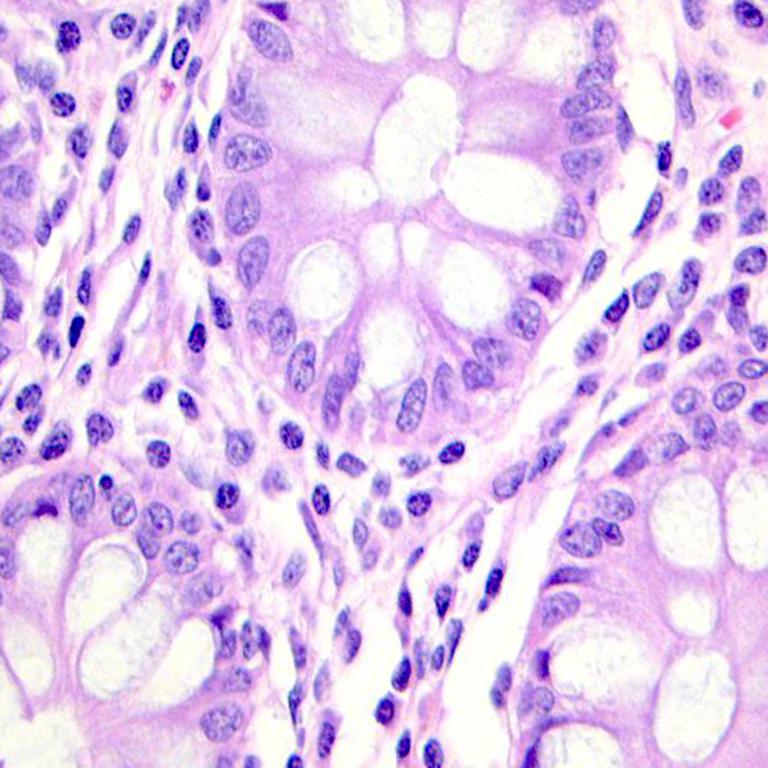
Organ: colon
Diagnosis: benign